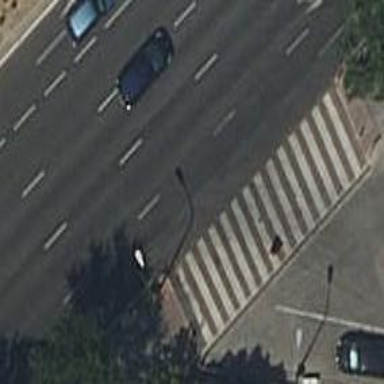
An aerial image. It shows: Uncontrolled zebra crossing on the road.